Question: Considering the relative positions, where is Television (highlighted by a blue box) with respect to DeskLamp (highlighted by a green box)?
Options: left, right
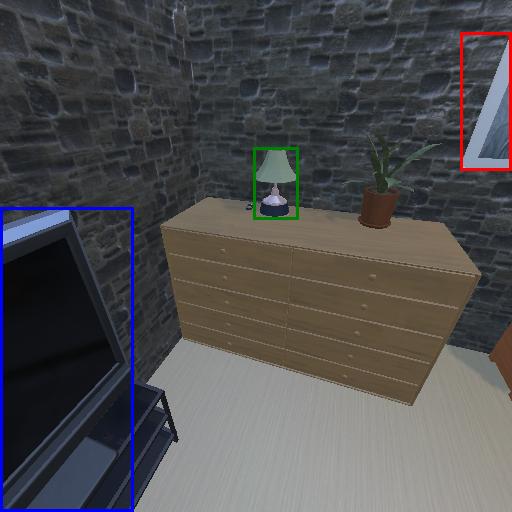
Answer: left